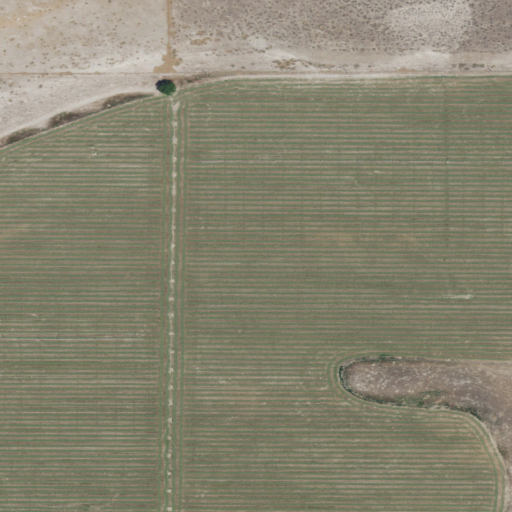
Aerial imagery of valley in Idaho named Seventy One Gulch containing cultivated crops, shrub, pasture, and grassland